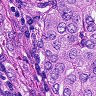
Metastatic tissue present: yes